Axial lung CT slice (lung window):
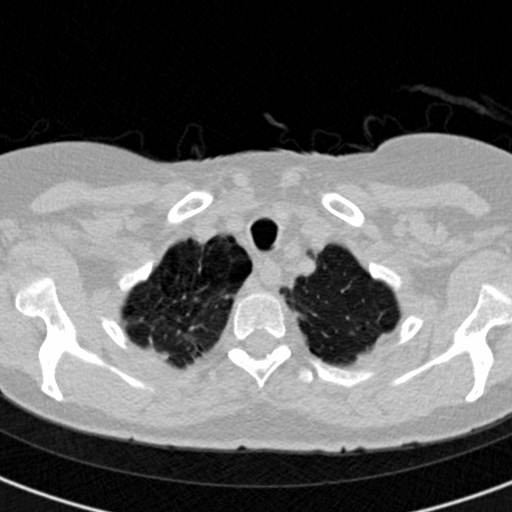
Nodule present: no